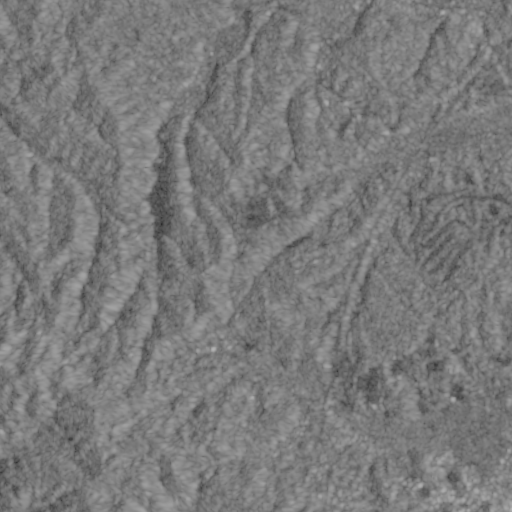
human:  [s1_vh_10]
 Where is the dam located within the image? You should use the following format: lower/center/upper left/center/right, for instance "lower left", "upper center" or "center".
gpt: The dam is located in the upper left of the image.
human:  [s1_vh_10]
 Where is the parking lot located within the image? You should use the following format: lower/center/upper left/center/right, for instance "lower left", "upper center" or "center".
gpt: The parking lot is located in the lower right of the image.
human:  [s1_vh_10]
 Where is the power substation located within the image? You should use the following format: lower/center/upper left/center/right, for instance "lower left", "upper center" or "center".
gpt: The power substation is located in the lower right of the image.
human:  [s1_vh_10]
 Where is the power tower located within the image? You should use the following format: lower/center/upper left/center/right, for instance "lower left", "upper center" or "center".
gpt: The power tower is located in the right of the image.
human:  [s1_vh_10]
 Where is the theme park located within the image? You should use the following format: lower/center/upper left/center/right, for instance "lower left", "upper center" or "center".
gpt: The theme park is located in the upper right of the image.
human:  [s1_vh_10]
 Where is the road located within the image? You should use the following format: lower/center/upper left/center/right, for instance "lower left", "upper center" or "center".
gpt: There is no road in the image.

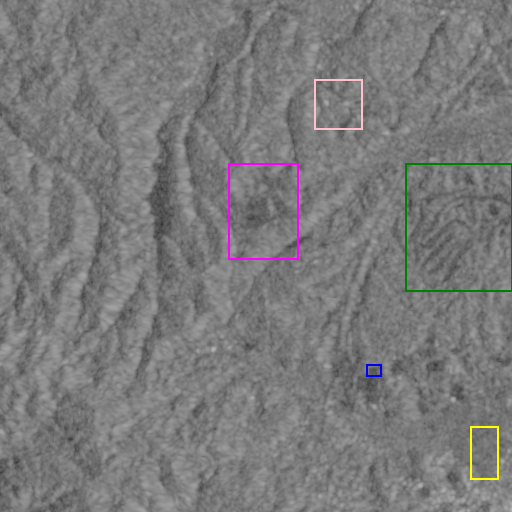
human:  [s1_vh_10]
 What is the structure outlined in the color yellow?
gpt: The structure outlined in yellow is a crop field.
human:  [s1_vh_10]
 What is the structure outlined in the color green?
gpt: The structure outlined in green is a park.
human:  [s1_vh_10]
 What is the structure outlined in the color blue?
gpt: The structure outlined in blue is a parking lot.
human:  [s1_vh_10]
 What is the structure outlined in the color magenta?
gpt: The structure outlined in magenta is a solar farm.
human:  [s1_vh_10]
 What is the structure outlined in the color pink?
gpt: The structure outlined in pink is a theme park.
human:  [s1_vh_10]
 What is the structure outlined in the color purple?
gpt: There is no purple outline.